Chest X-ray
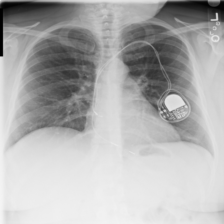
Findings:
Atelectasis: negative
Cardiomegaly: negative
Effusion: negative
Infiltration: negative
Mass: negative
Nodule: negative
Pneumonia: negative
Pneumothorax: negative
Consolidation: negative
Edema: negative
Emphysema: negative
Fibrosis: negative
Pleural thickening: negative
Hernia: negative